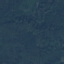
Land use / land cover class: Forest